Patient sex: M
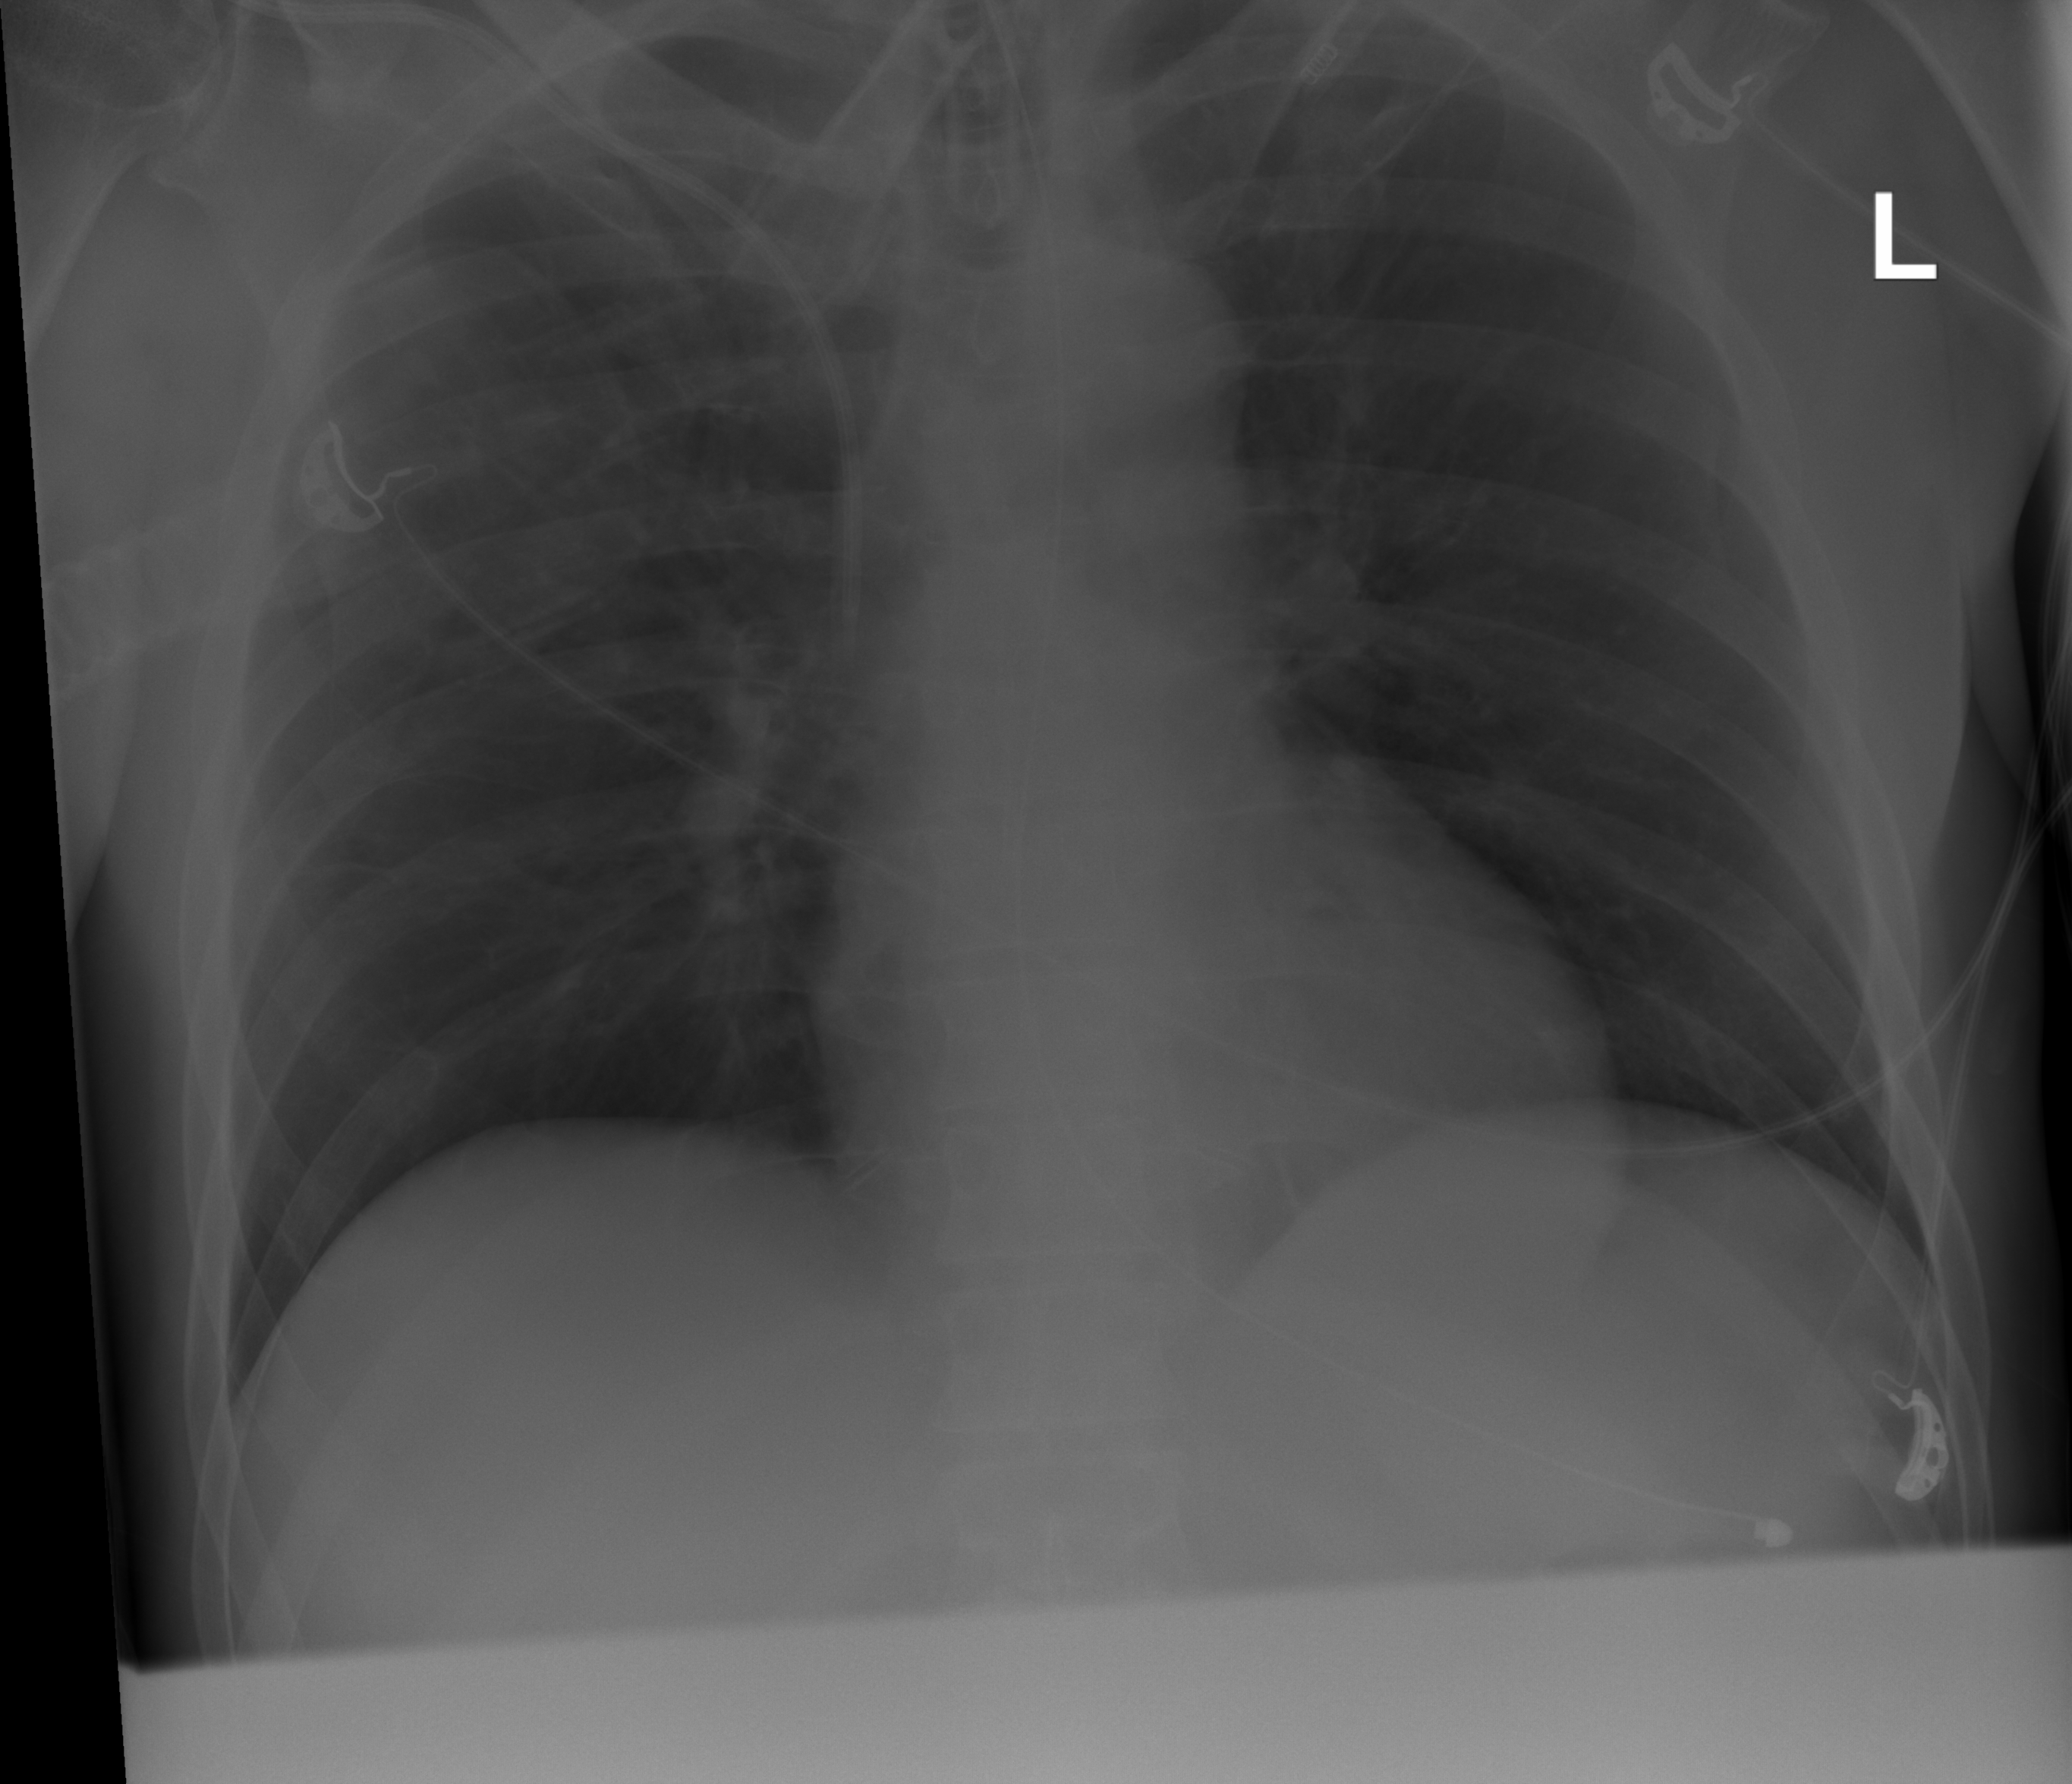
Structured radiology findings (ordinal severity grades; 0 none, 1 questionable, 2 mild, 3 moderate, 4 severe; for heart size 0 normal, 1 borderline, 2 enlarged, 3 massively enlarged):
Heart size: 0
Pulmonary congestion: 2
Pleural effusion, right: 0
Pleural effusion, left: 0
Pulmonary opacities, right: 0
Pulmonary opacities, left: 0
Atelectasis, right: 0
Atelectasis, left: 0